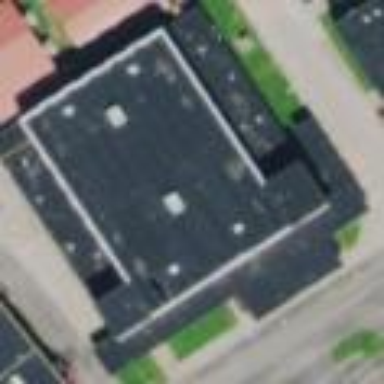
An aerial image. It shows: School building.